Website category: sports
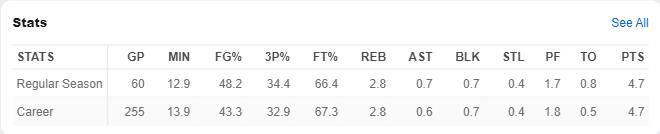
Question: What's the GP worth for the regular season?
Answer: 60

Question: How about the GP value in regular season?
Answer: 60

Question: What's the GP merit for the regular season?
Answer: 60

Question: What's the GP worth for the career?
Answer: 255

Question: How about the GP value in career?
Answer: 255

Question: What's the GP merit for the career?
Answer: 255

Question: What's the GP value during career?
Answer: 255

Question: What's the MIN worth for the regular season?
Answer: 12.9

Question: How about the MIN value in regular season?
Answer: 12.9

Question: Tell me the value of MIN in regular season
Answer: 12.9

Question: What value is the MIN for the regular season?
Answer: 12.9

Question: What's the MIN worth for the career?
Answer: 13.9

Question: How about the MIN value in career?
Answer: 13.9

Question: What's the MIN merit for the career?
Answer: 13.9

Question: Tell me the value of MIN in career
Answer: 13.9

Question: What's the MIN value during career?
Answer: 13.9

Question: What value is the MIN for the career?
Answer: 13.9

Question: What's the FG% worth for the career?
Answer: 43.3

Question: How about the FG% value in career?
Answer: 43.3

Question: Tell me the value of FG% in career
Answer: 43.3

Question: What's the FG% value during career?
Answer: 43.3

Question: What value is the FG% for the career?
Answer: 43.3

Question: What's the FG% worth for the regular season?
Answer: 48.2

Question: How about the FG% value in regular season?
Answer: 48.2

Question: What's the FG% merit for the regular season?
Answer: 48.2

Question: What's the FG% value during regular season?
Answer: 48.2

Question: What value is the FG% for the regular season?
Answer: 48.2

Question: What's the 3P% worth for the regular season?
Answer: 34.4

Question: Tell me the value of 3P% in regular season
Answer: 34.4

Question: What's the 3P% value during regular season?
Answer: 34.4

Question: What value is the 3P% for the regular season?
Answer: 34.4

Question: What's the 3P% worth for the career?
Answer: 32.9

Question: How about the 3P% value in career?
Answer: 32.9

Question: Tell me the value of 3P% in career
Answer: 32.9

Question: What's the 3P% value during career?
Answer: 32.9

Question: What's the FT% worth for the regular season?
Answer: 66.4

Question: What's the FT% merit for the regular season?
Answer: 66.4

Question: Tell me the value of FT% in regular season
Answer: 66.4

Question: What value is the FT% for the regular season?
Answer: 66.4

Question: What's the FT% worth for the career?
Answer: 67.3

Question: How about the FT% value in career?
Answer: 67.3

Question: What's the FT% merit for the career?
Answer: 67.3

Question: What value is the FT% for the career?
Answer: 67.3

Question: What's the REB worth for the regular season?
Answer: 2.8

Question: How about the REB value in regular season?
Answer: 2.8

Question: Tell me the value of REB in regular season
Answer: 2.8

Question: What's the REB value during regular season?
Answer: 2.8

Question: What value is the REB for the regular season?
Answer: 2.8

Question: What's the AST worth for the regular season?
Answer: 0.7

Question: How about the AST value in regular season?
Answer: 0.7

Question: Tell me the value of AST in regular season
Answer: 0.7

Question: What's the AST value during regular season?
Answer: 0.7

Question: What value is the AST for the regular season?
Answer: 0.7

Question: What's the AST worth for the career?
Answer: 0.6

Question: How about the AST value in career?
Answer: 0.6

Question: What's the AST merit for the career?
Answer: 0.6

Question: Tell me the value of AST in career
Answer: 0.6

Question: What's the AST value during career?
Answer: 0.6

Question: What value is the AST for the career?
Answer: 0.6

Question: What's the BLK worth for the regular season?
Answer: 0.7

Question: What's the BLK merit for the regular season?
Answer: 0.7

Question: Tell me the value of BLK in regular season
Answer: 0.7

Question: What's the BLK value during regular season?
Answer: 0.7

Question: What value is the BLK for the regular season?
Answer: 0.7